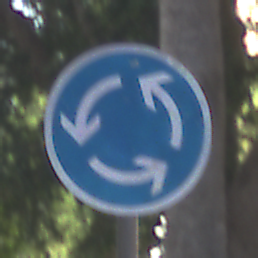
Verkehrszeichen: Kreisverkehr
Umgebung: Outdoor, Suburban
Tageszeit: MorningAfternoon
Wetter: PartlyCloudy
Licht: Natural
Jahreszeit: NotSpecified
Kontrast: LowContrast